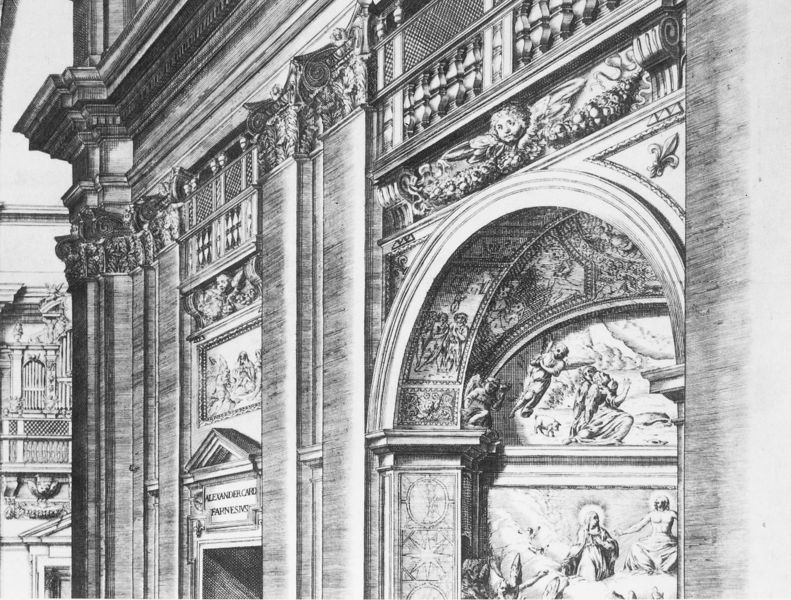
Titel: Perspektive des Innenraums von Il Gesù
Künstler: Valerien Regnard
Institution: Privatbesitz
Schlagwörter: pfeiler, säulen, tür, zeichnung, gebäude, architektur, bild, engel, bogen, fassade, pilaster, rundbogen, detail, inschrift, geländer, tor, bögen, eingang, nische, druck, stich, schwarzweiß, kapitell, reliefs